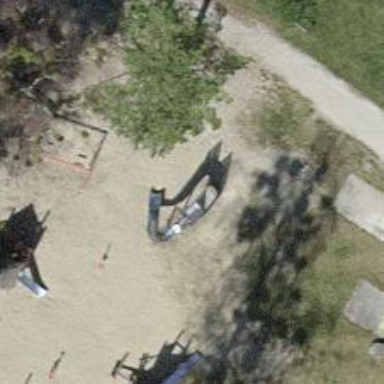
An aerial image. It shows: Playground featuring slide.